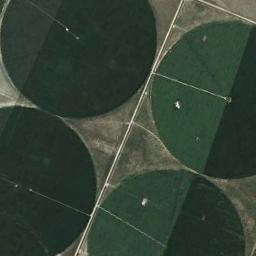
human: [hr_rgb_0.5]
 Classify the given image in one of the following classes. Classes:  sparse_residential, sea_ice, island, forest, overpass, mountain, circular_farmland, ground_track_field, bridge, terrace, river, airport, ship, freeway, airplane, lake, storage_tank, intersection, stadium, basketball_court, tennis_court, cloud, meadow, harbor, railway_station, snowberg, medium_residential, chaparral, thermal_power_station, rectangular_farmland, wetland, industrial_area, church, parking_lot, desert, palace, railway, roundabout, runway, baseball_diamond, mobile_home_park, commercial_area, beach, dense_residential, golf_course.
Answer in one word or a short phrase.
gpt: circular_farmland